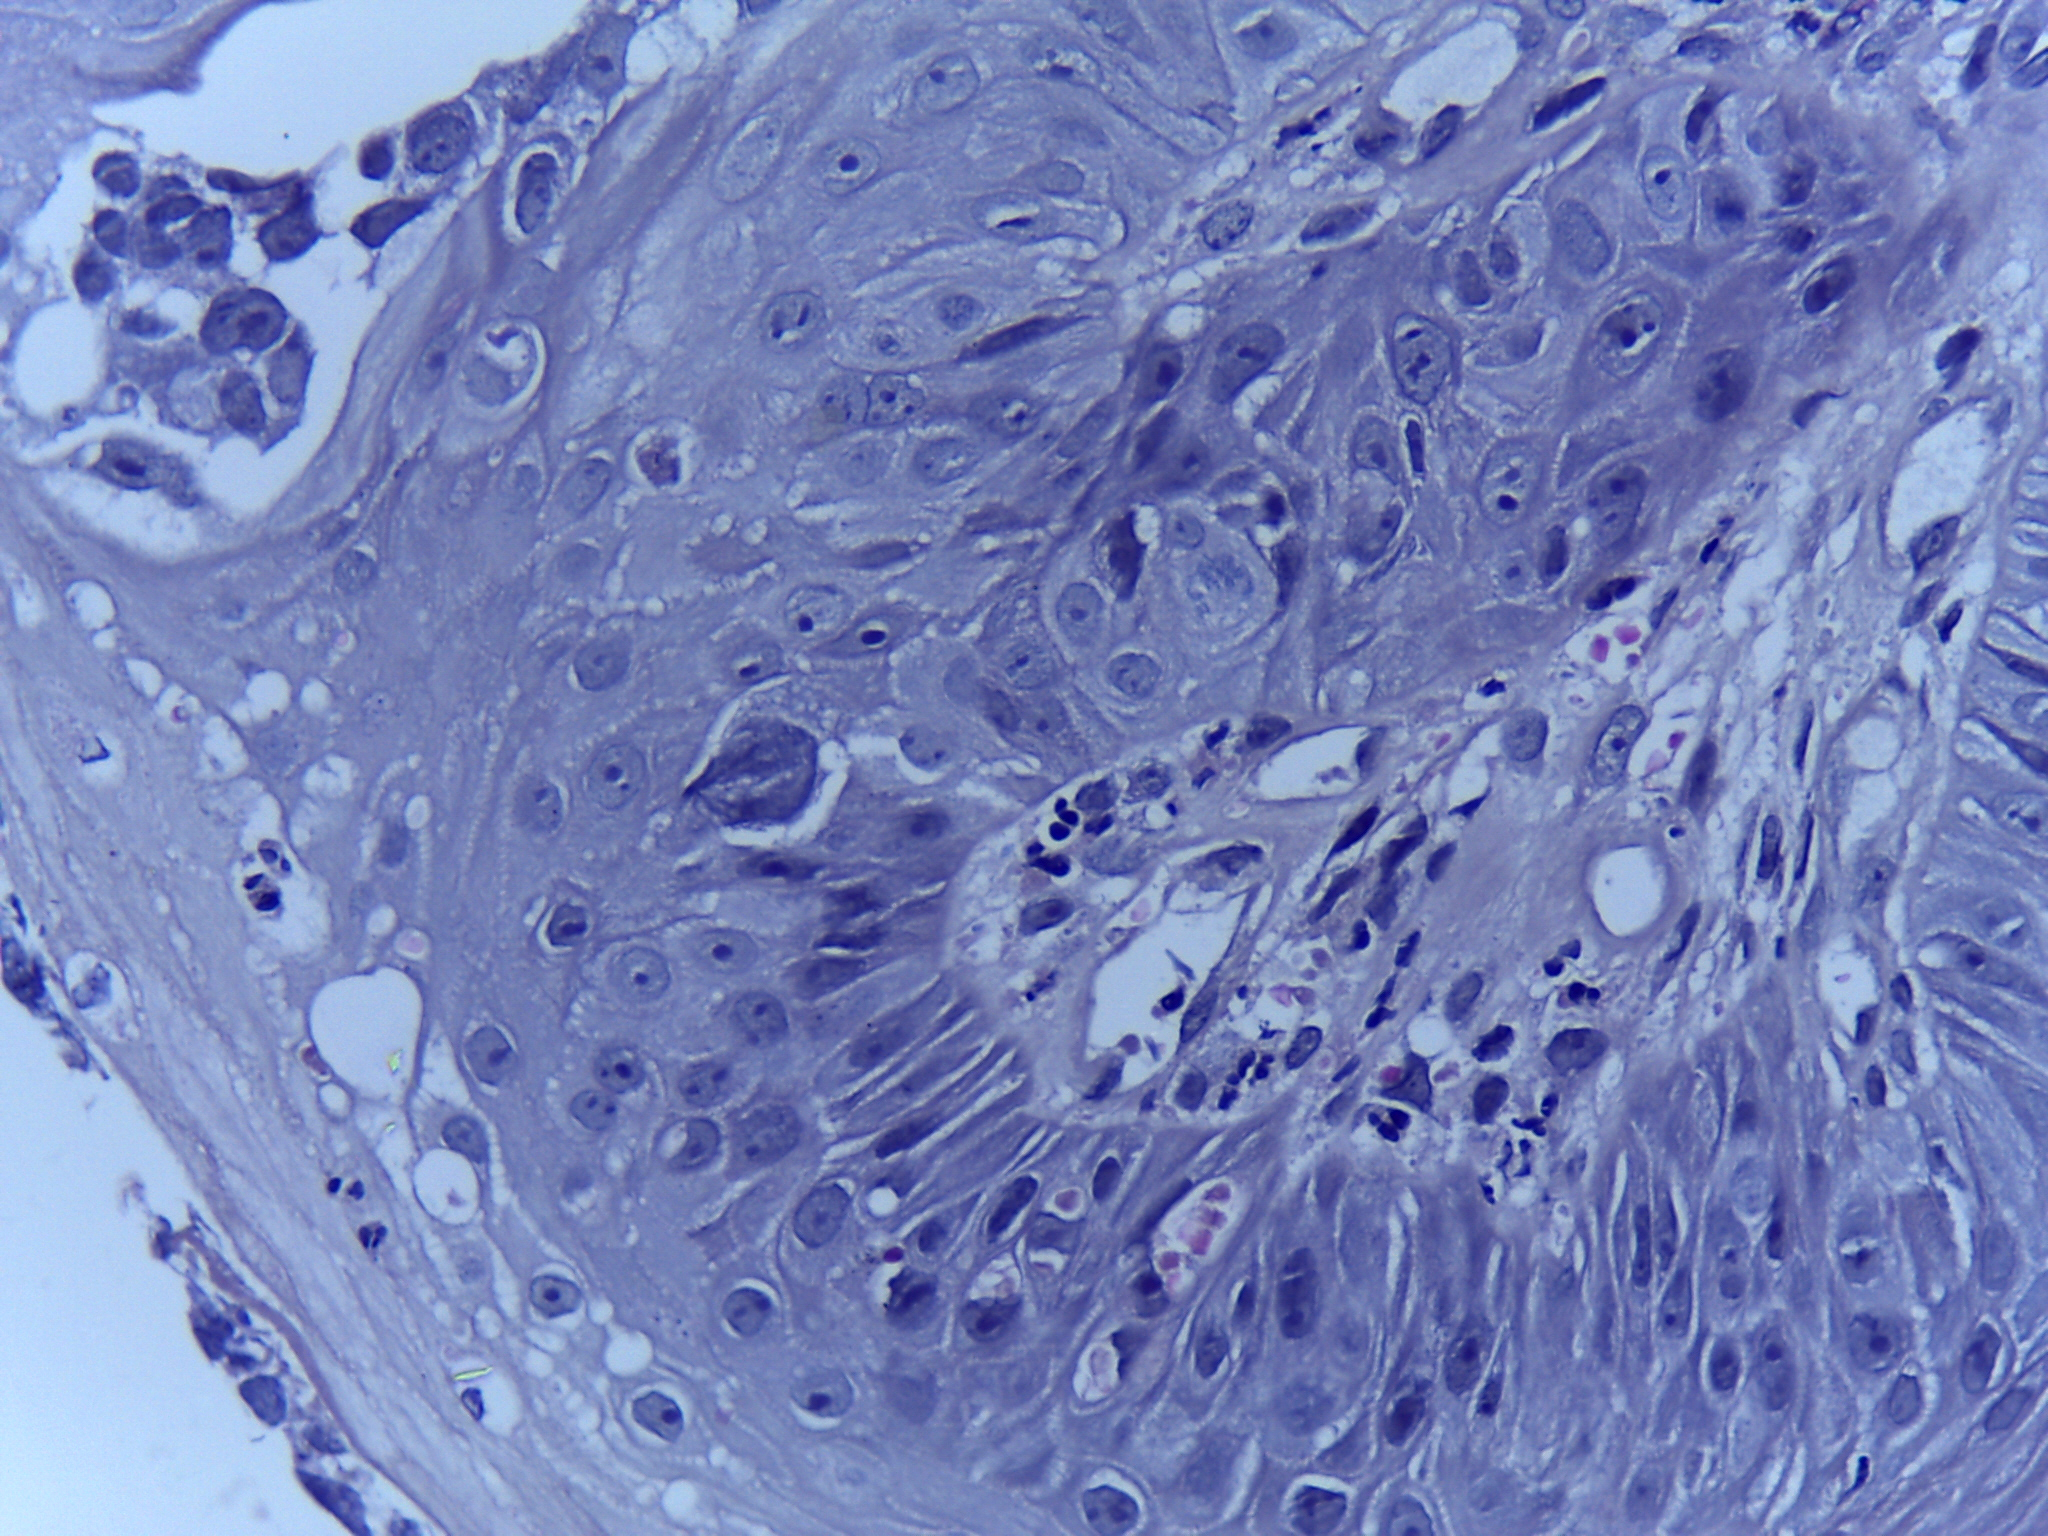
Diagnosis: OSCC